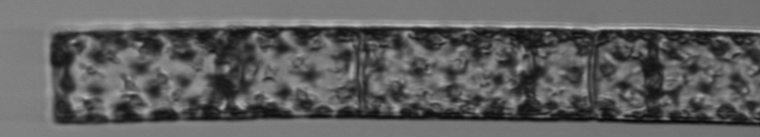
Label: Guinardia_flaccida